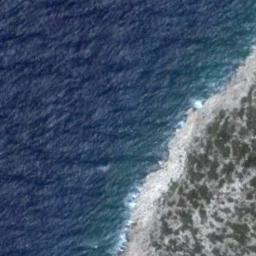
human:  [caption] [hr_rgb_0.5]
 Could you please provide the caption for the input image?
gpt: The azure water flocks to the light gray coast lined with dark plants .

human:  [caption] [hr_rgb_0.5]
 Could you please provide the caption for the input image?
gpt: The light blue seawater washes the beach with sparse green plants .

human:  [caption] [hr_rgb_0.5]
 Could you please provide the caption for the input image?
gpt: The water reached the beach .

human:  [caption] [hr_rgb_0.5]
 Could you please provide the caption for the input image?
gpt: The type of beach is rocky coast and the color of the seawater is dark blue .

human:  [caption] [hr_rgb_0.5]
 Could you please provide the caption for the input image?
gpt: Many green plants are on the beach .